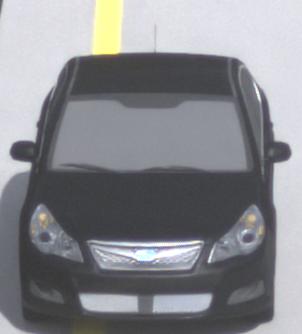
Make: Subaru
Model: Legacy 2.0R
Detailed model: Legacy (IV) Limousine
Model produced from: 2007/09
Model produced until: 2008/10
Doors: 4
Color: black
Road condition: dry road
Daytime: morning or afternoon
Contrast: low contrast